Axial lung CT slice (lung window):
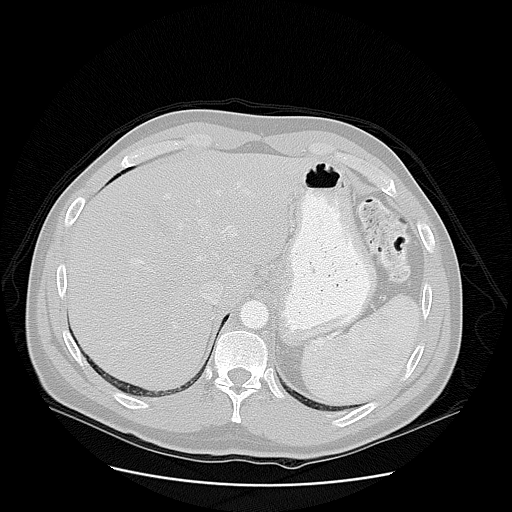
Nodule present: no